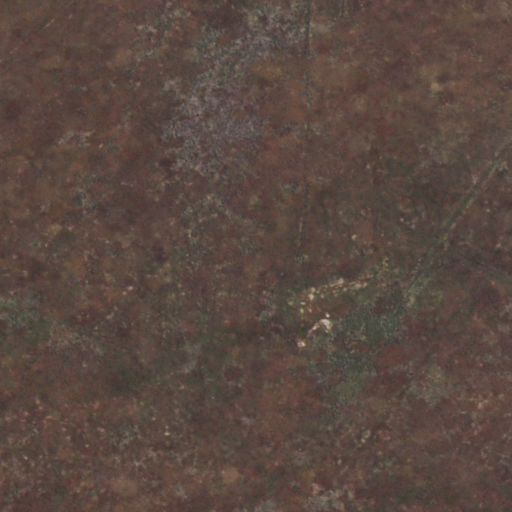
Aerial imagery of plain(s) in Kansas named Stateline Pasture containing grassland and shrub